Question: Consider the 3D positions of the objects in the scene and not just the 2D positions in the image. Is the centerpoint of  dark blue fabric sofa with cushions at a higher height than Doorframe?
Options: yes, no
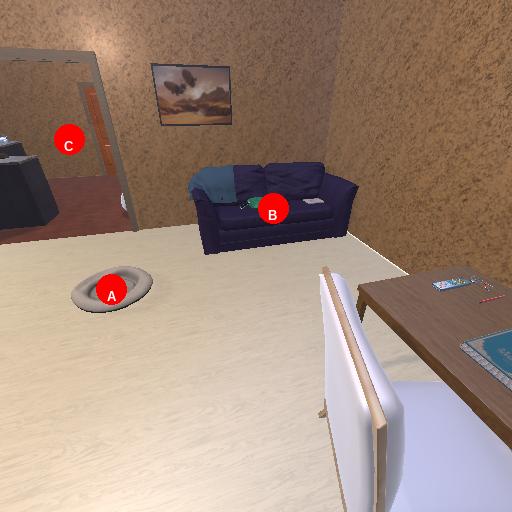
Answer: yes